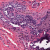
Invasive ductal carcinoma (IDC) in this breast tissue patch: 0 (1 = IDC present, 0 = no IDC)